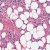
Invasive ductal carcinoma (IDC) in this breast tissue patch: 1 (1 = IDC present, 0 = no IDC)